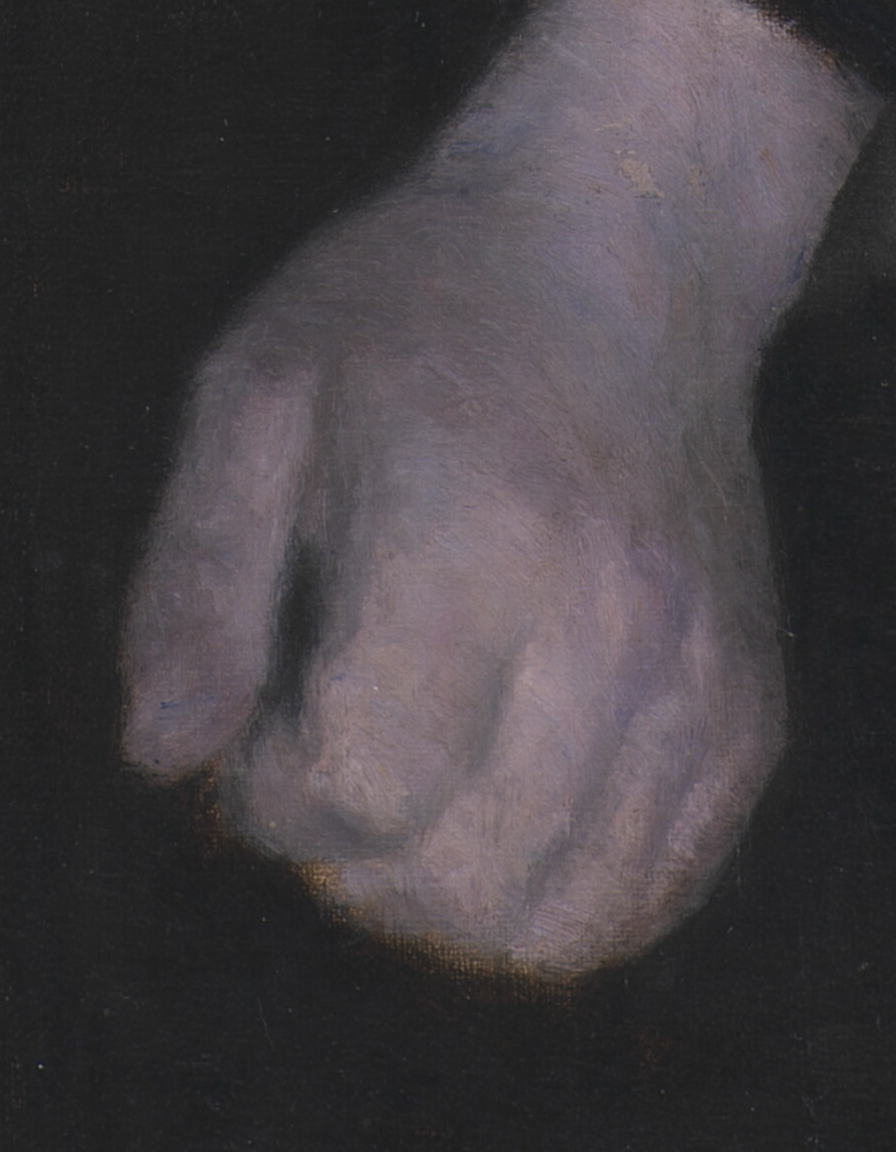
portrait painting, extreme close up, bright diffused light, bare hand resting in lap, over dark dress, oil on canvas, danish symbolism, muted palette